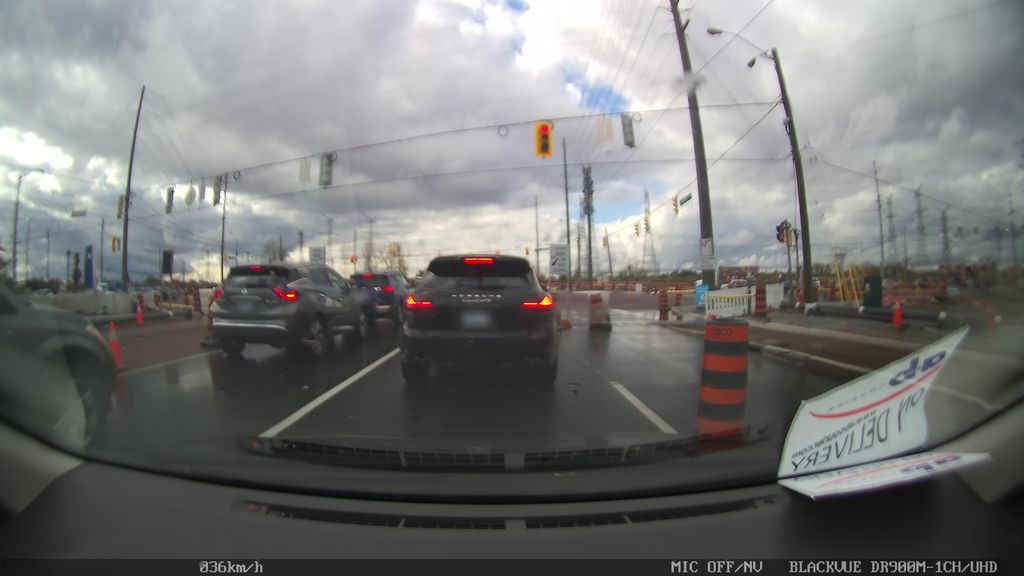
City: toronto